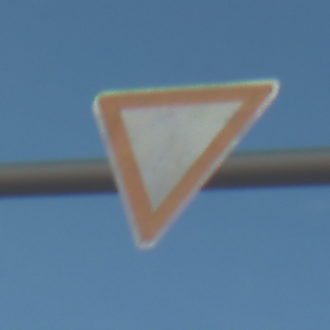
Verkehrszeichen: VorfahrtGewaehren
Umgebung: Outdoor, Suburban
Tageszeit: MorningAfternoon
Wetter: PartlyCloudy
Licht: Natural
Jahreszeit: NotSpecified
Kontrast: HighContrast